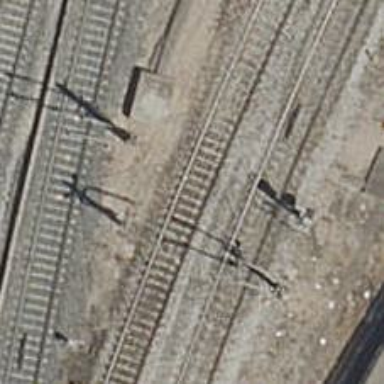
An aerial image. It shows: Railway track with contact line for electrification.